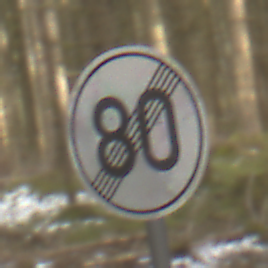
Verkehrszeichen: EndeGeschwindigkeit80
Umgebung: Outdoor, Nature
Tageszeit: MorningAfternoon
Wetter: Overcast
Licht: Natural
Jahreszeit: Winter
Kontrast: LowContrast